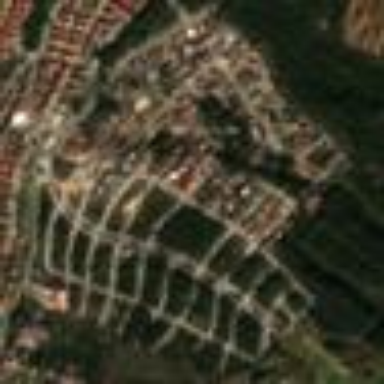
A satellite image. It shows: Residential area.